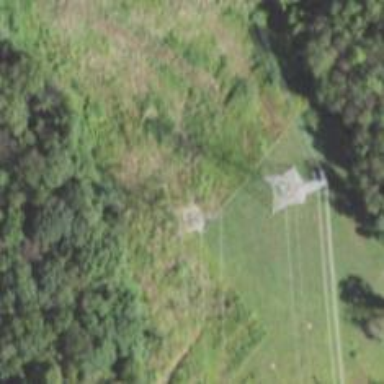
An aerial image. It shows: Lattice structure tower.